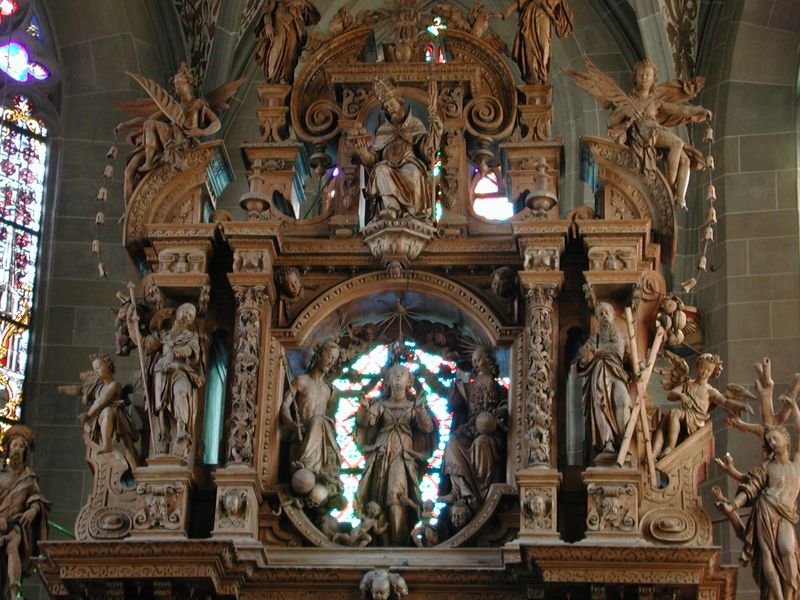
Titel: Hochaltar
Künstler: Jörg Zürn
Standort: Überlingen, St. Nikolaus (EU - D - BW)
Schlagwörter: baum, feder, fenster, holz, licht, säulen, barock, stamm, kirche, engel, pilaster, figuren, bischof, dom, altar, schnitzerei, christus, apsis, chor, heilige, maria, christentum, glocken, geschnitzt, gesprenge, marienkrönung, katholisch